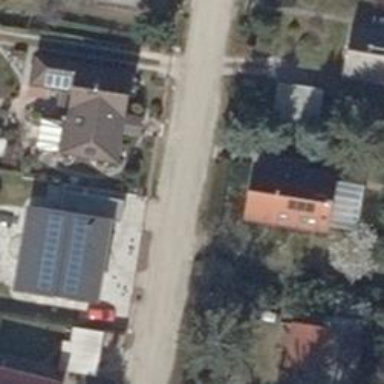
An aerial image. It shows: Driveway.